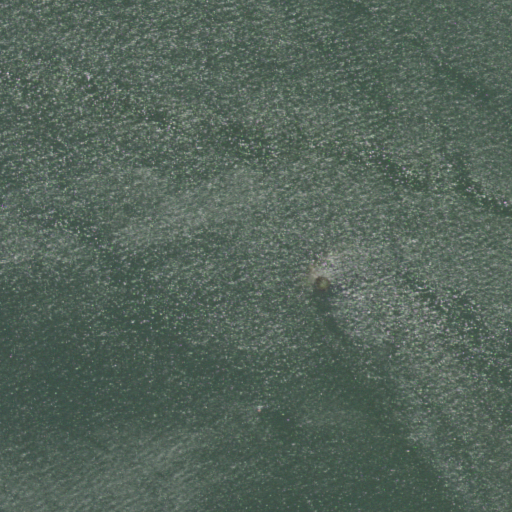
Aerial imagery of bar in New York named Cuban Ledge containing only open water